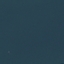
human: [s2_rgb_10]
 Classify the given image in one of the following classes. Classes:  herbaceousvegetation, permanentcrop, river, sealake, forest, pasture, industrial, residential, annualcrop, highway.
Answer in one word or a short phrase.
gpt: SeaLake